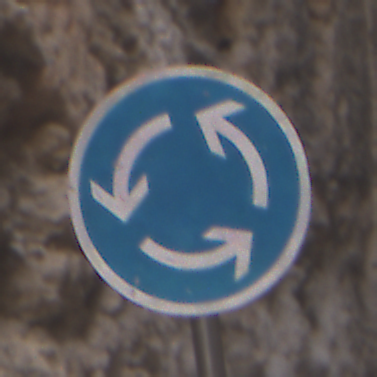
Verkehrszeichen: Kreisverkehr
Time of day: Midday
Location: Outdoor (Urban)
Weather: PartlyCloudy
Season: NotSpecified
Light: Natural